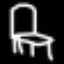
Label: chair